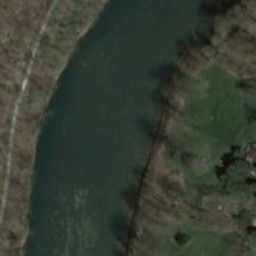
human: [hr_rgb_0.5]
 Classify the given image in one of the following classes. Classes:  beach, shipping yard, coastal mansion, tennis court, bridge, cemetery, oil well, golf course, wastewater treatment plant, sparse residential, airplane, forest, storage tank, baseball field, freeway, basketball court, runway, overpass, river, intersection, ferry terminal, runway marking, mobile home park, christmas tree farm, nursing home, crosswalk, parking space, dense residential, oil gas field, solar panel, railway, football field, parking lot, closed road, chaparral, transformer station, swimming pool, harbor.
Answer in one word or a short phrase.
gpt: river